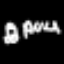
Label: diamond